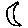
Label: moon